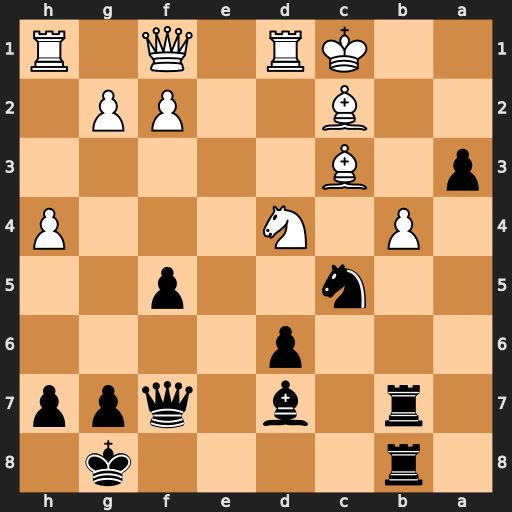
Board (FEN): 1r4k1/1r1b1qpp/3p4/2n2p2/1P1N3P/p1B5/2B2PP1/2KR1Q1R
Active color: b
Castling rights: -
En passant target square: -
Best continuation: Rxb4 Bxb4 Rxb4